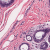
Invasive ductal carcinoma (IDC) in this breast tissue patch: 0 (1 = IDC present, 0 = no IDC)